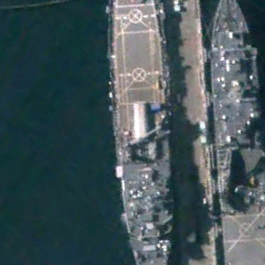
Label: combat